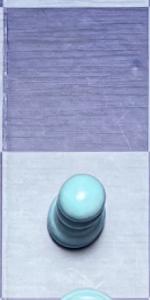
Label: Pawn_White